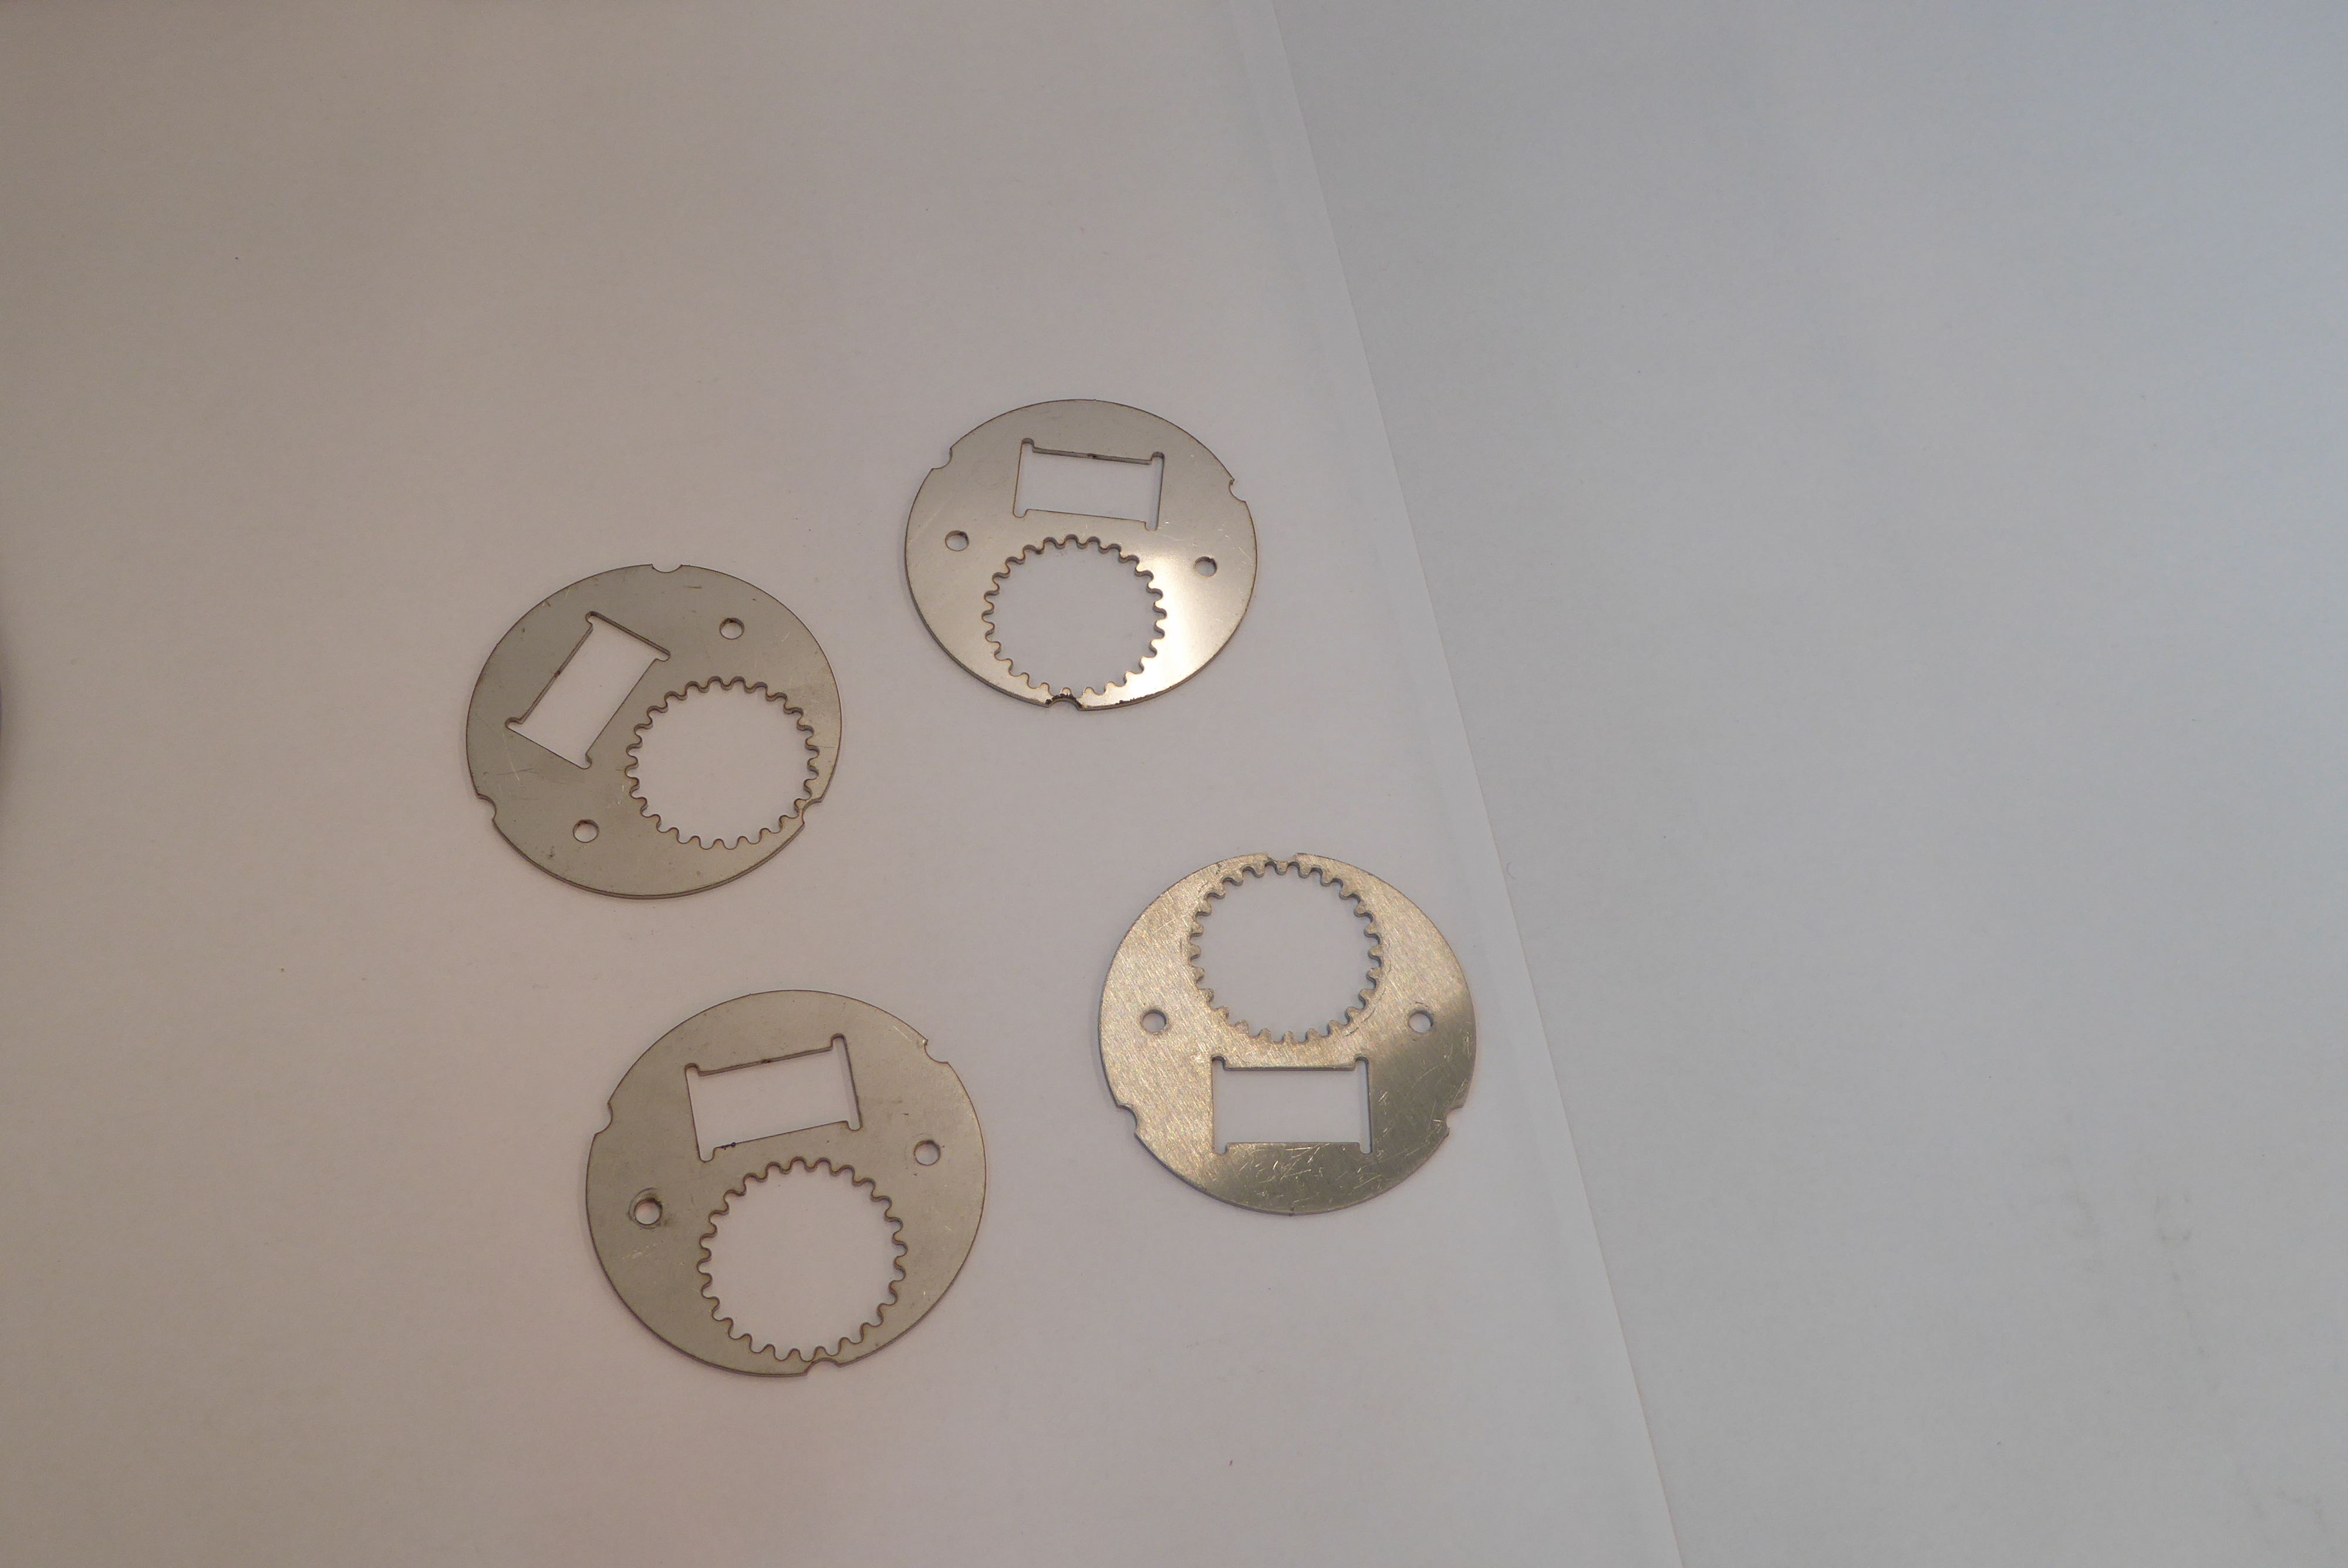
Label: Bottle Opener - Inlay